Question: I'm using Phonegap to build an app for Android.
I create two builds, one with target SDK version set to 18 and one with 19. My config looks like this:
'''
// API 18
<preference name="android-minSdkVersion" value="18" />
<preference name="android-targetSdkVersion" value="18" />
// API 19
<preference name="android-minSdkVersion" value="18" />
<preference name="android-targetSdkVersion" value="19" />
// Other settings which is the same for both 18 and 19
<preference name="fullscreen" value="true" />
<preference name="phonegap-version" value="3.6.3" />
<preference name="target-device" value="universal" />
'''
The result is this:

This is the first time I'm using Phoengap. Can anyone tell my why I'm getting this?
'height: 100vh;'
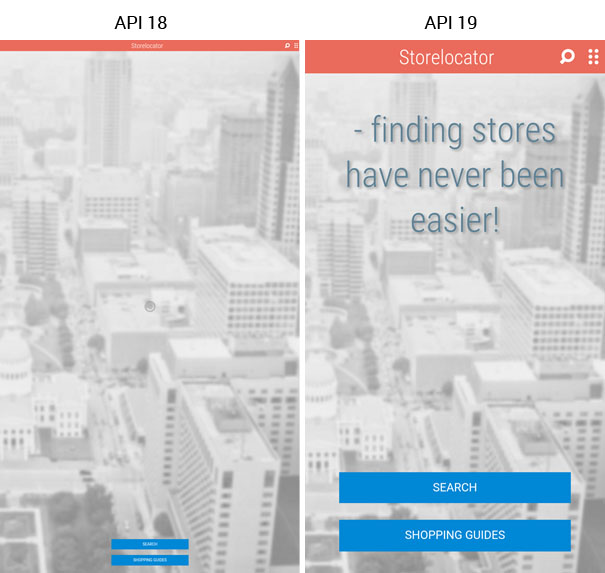
Answer: Using 'targetSdkVersion' in the manifest just changes how devices behave at run time.
Devices basically use this to decide whether to run your app in a 'backward compatibility mode'.
Setting it to a target of API 10 (Gingerbread) will mean that devices will still use the 'visual styling' of Gingerbread for your app even if their API version is greater than 10. It is good practise to make the target version the latest version available, so the style used by your application is up to date for all versions.
What seems to be occurring here is an issue with changes in styling between API 18 and 19.